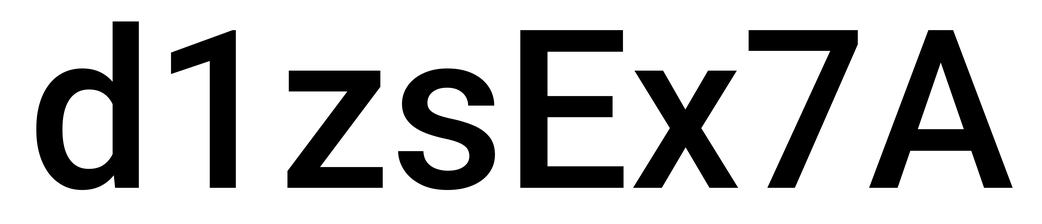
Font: Roboto_Medium